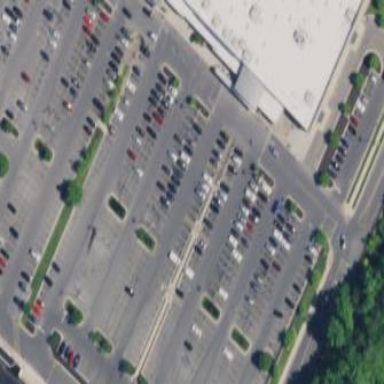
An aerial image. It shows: Parking area with surface.